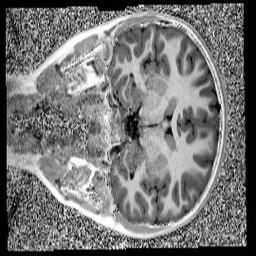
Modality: UNIT1
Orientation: coronal
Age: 10
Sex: male
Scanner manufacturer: siemens
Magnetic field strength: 3 T
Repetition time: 4 s
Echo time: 0.00299 s